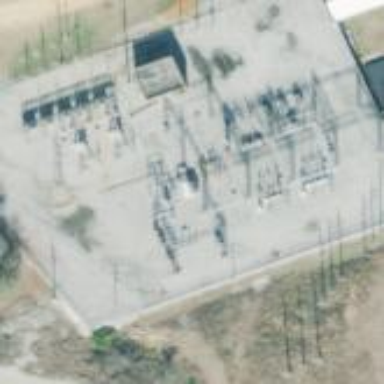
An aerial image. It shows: Distribution power substation secured by fence.